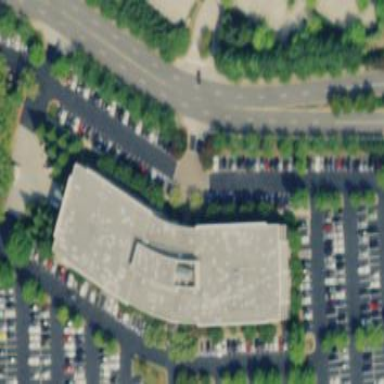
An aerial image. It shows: Office building.